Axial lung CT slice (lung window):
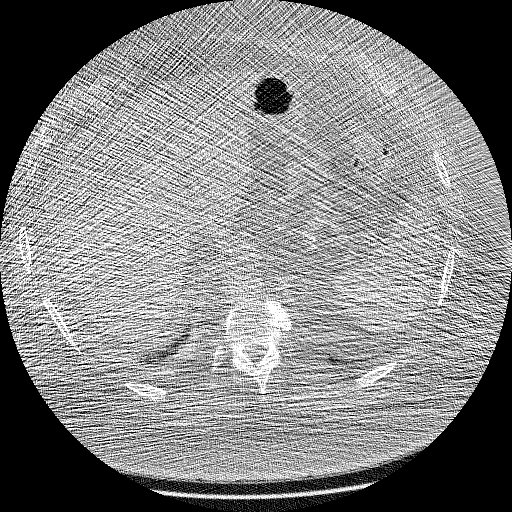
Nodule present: no